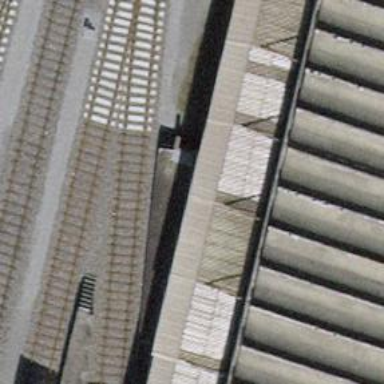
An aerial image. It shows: Railway buffer stop.